Interaction volume radius: 5 \u00c5
Interaction volume height: 15 \u00c5
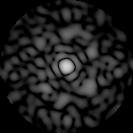
Disorder parameter: 0.7432